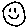
Label: smiley face